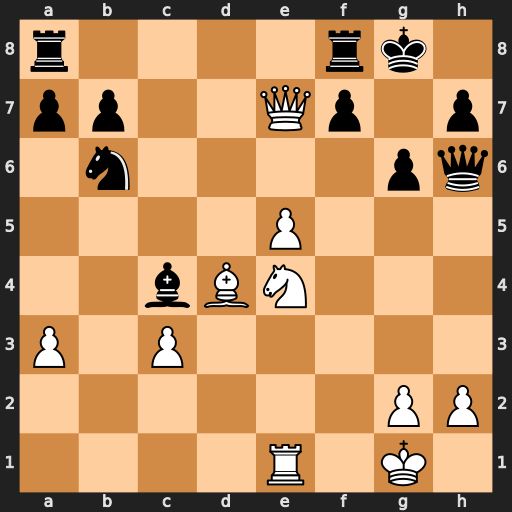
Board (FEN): r4rk1/pp2Qp1p/1n4pq/4P3/2bBN3/P1P5/6PP/4R1K1
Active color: w
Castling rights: -
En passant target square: -
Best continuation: Nf6+ Kh8 e6